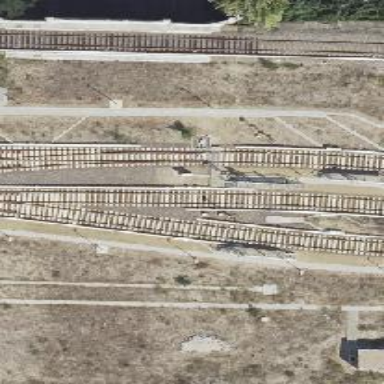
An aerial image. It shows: Railway signal.